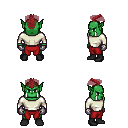
a pixel art fantasy rpg character, male body template, orc, green skin, white long-sleeve shirt, red pants, brunette short mohawk hairstyle, metal gloves, black shoes, four views (front, back, left, right), 2x2 character sprite sheet, small pixel art, hard edges, no anti-aliasing